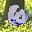
Label: 6